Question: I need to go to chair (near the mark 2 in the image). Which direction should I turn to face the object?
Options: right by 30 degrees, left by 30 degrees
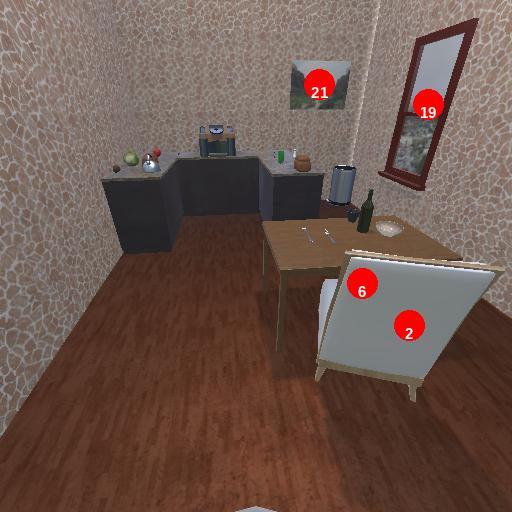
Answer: right by 30 degrees